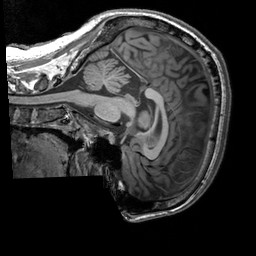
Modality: T1w
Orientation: sagittal
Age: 33
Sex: male
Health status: healthy
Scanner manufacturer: siemens
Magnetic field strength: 3 T
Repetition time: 2.3 s
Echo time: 0.00303 s